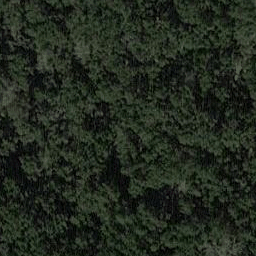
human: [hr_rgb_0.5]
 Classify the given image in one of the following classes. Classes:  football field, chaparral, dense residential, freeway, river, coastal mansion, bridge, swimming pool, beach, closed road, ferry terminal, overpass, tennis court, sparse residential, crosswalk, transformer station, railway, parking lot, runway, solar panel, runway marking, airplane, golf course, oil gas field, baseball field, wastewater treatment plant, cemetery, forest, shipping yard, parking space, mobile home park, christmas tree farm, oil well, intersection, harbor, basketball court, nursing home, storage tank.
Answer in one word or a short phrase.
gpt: forest